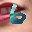
Label: 6